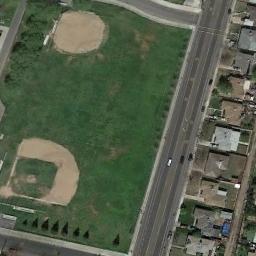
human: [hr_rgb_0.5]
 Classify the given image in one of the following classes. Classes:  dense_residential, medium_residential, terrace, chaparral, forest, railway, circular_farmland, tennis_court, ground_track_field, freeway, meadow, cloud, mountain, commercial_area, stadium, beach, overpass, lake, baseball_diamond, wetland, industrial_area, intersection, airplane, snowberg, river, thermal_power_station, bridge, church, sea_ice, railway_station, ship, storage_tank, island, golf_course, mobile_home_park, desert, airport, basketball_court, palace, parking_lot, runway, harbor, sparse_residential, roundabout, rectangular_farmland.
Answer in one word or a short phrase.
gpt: baseball_diamond